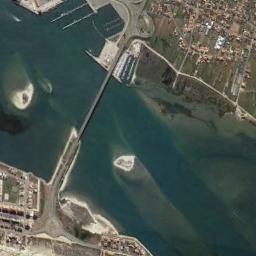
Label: bridge